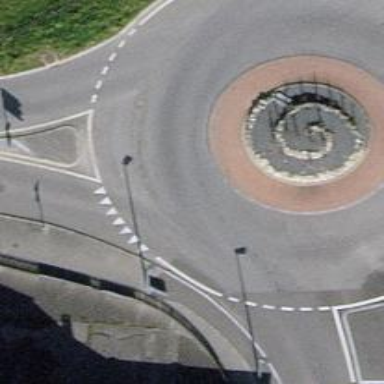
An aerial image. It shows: Tertiary road made of asphalt leading to roundabout junction.